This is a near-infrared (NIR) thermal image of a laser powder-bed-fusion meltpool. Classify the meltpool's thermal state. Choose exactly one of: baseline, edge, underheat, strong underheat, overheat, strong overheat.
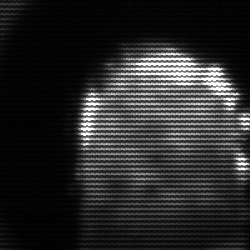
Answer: baseline